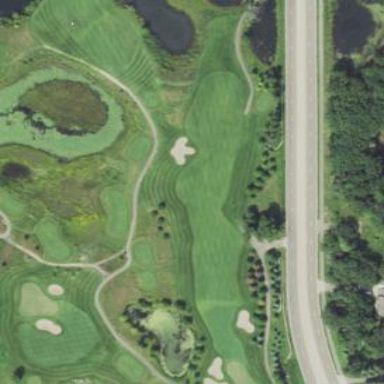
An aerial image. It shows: Area of rough grass used for golf.